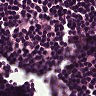
Metastatic tissue present: no